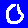
Digit: 0